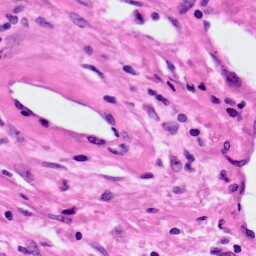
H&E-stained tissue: Lung